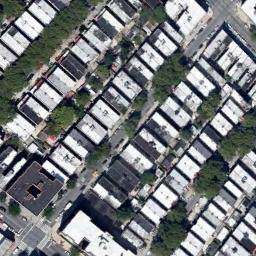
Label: dense_residential